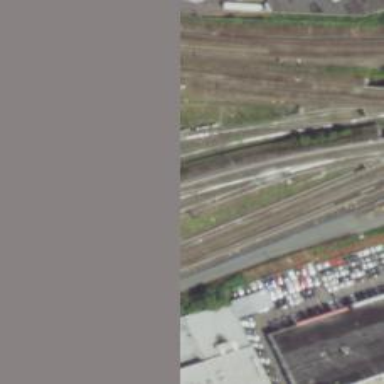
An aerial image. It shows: Electrified rail yard in service.